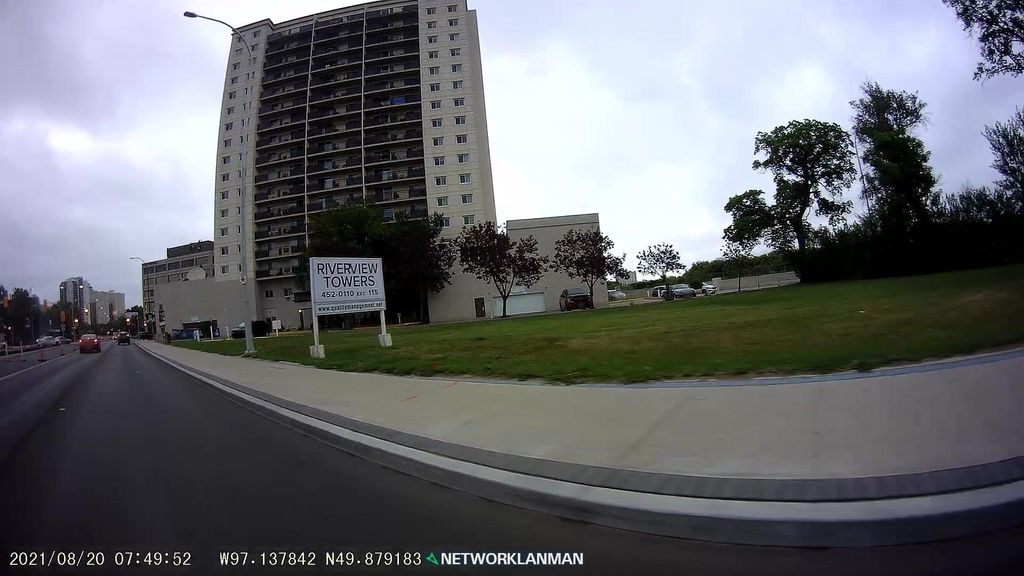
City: winnipeg